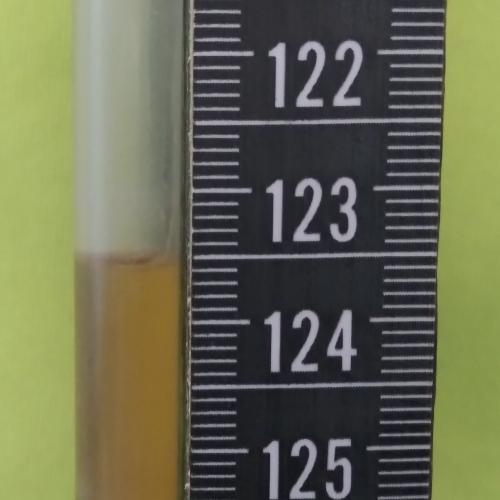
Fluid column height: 123.5 cm